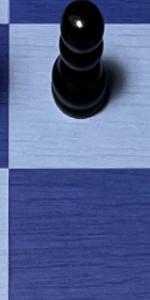
Label: Empty